Question: I am developing a music action. I use MediaObject to return and play audio.
When I try actions on google home hub, at the bottom of the screen has 2 buttons for next and previous. Although there are more audio and I can say 'Next' for another audio, both of the buttons are disabled. How can I enable it?
Thanks in advance!

'''
app.intent('Default Welcome Intent', async (conv) => {
console.log('Welcome: ${conv.user.last.seen}');
// Check if the device supports media playback
if (!conv.surface.capabilities.has('actions.capability.MEDIA_RESPONSE_AUDIO')) {
conv.close('Sorry, this device does not support audio playback.');
return;
}
let audioData = await fetchData()
// Initialize the index of first audioData
console.log('Initialize the index for first time')
conv.user.storage.track = 1
conv.user.storage.audioData = audioData
conv.ask(getRandomPrompt(conv, 'welcome'));
// conv.ask(getRandomPrompt(conv, 'intro'));
nextTrack(conv);
});
const nextTrack = (conv) => {
console.log('nextTrack: ${conv.user.storage.track}');
let audioData = conv.user.storage.audioData
let track = audioData[0];
// Persist the selected track in user storage
if (conv.user.storage.track) {
conv.user.storage.track = parseInt(conv.user.storage.track, 10);
conv.user.storage.track++;
if (conv.user.storage.track > audioData.length) {
// Loop the tracks
conv.user.storage.track = 1;
}
track = audioData[conv.user.storage.track - 1];
} else {
conv.user.storage.track = 1;
}
let hasScreen = conv.surface.capabilities.has('actions.capability.SCREEN_OUTPUT')
console.log('Current news: ${util.inspect(track)}')
if (hasScreen) {
conv.ask('Has screen')
// Create a media response
// https://developers.google.com/actions/assistant/responses#media_responses
conv.ask(new MediaObject({
name: track.name,
url: track.titleLink,
icon: new Image({
url: 'https://storage.googleapis.com/automotive-media/album_art.jpg',
alt: 'Media icon'
})
}));
// Add suggestions to continue the conversation
if (supportsMore) {
// Set the context to allow matching agent intents
conv.contexts.set('more', 5);
conv.ask(conv.user.storage.track === 1 ? suggestions1 : suggestions2);
} else {
conv.ask(suggestions3);
}
} else {
conv.ask('There is no screen')
// Create a media response
// https://developers.google.com/actions/assistant/responses#media_responses
conv.ask(new MediaObject({
name: track.name,
url: track.titleLink
}));
}
};
'''
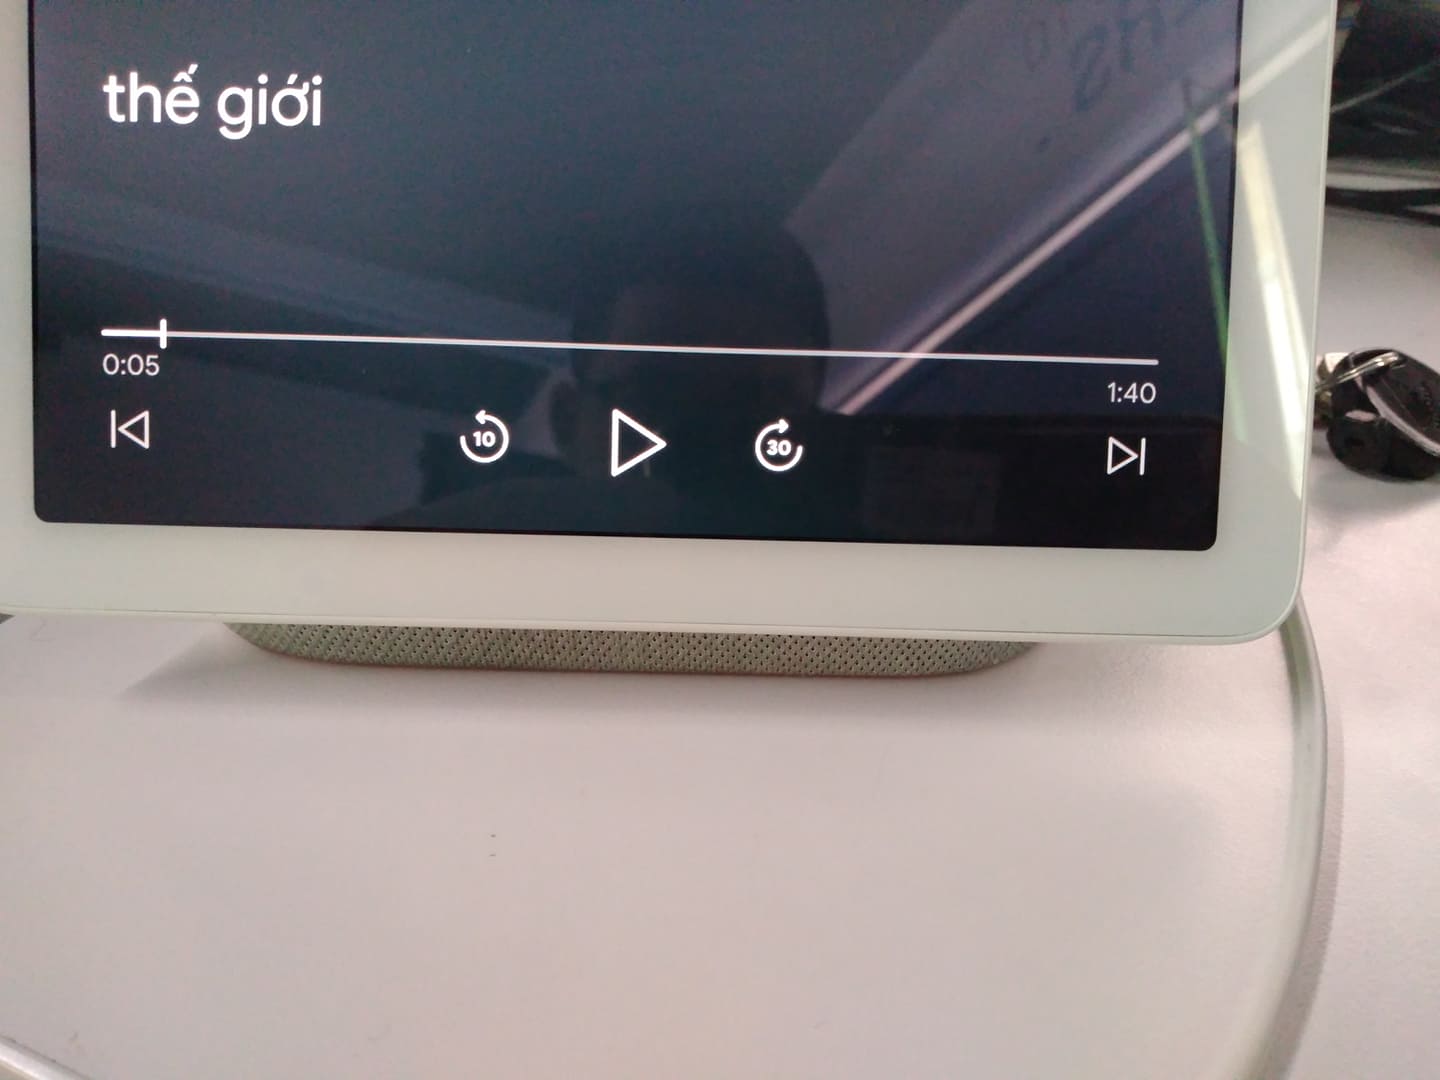
Answer: The buttons are always disabled, as third-party developers are unable to provide metadata that there is another or previous track. Developers building a media response in their Action should expect this behavior, as it's the current state of the API.